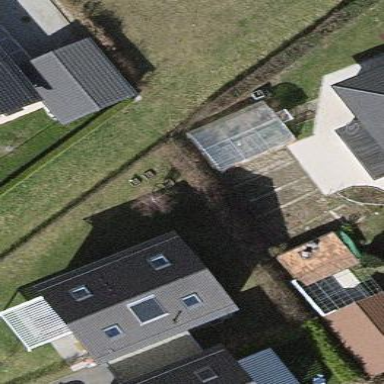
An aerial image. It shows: Garden that is leisure land.